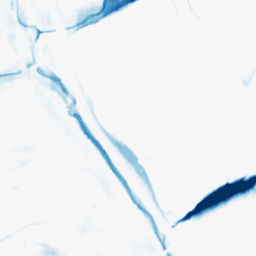
Category: morphological
Decomposition family: morphological_ellipse
Decomposition parameters: operation: closing
width: 30
height: 5
Upsampling method: linear_exact
Upsampling parameters: scale: 8
Upsampling scale: 8